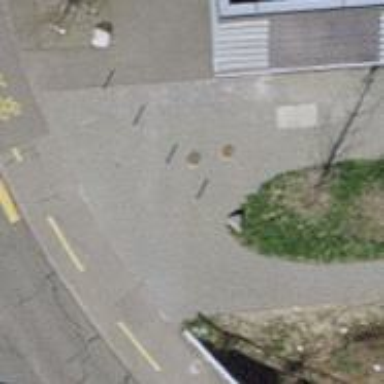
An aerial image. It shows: Bollard.